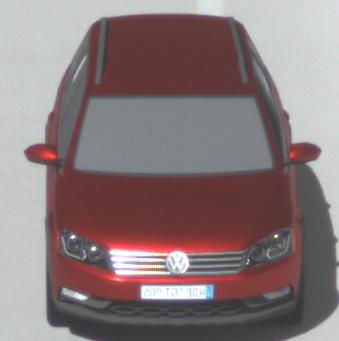
Make: VW
Model: Passat Alltrack 1.8 TSI
Detailed model: Passat (B7) Alltrack
Model produced from: 2012/03
Model produced until: 2013/06
Doors: 5
Color: red
Road condition: dry road
Daytime: midday
Contrast: high contrast